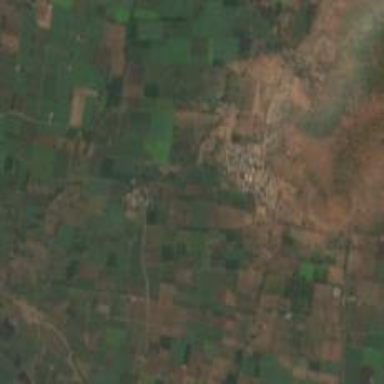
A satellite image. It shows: Village area.